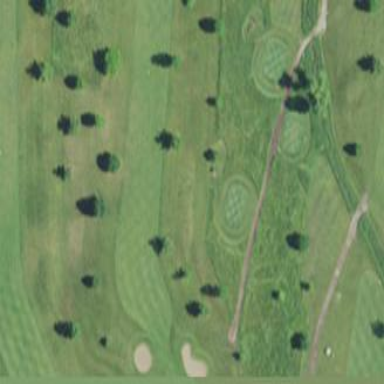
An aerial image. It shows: Golf fairway in the image.